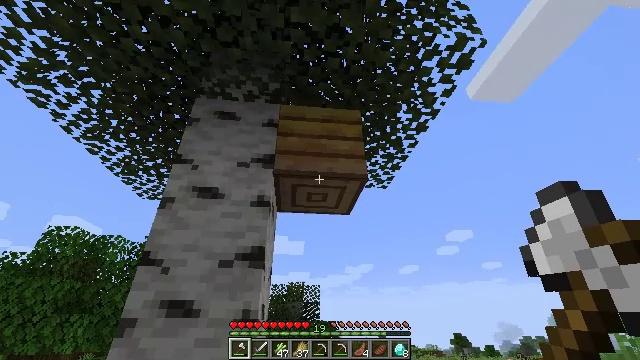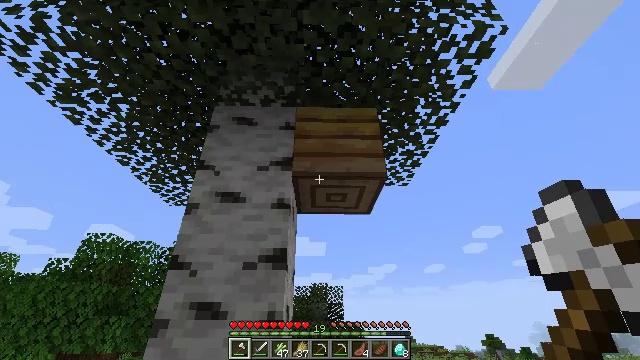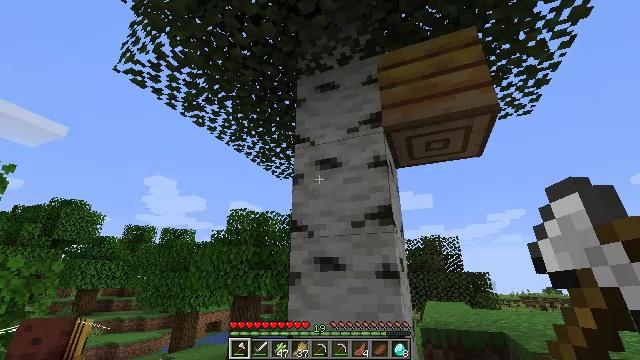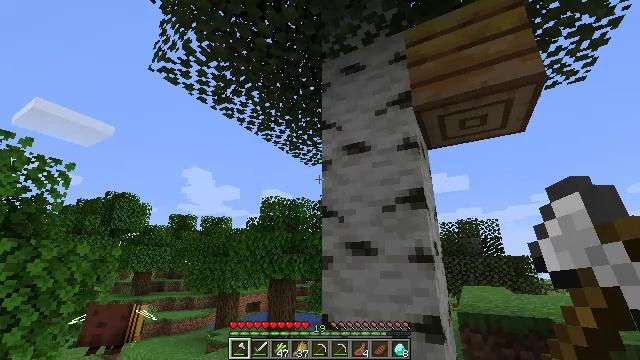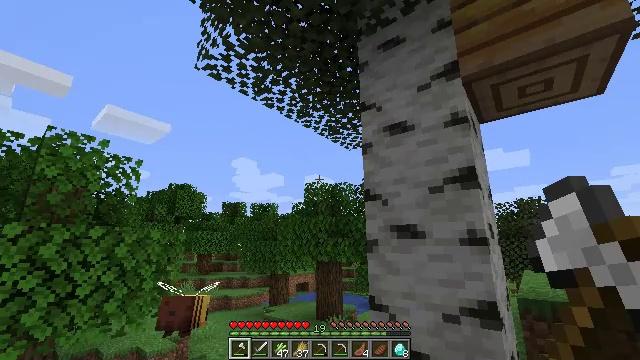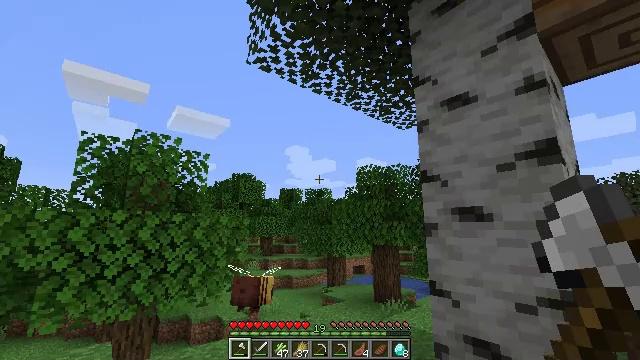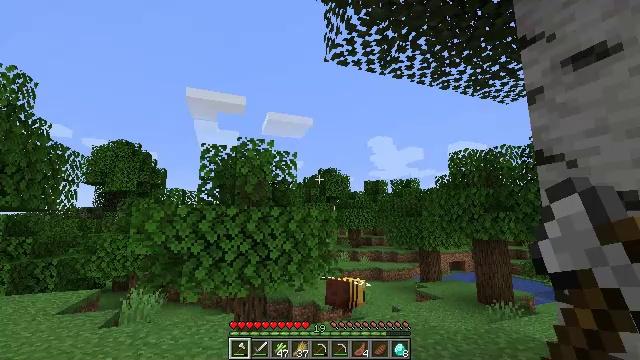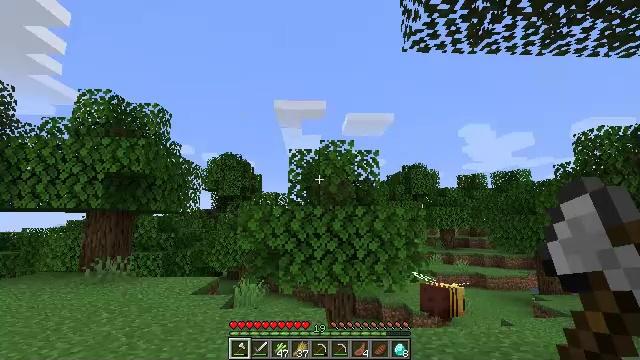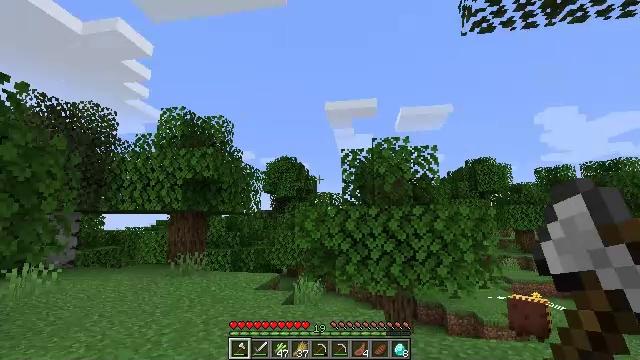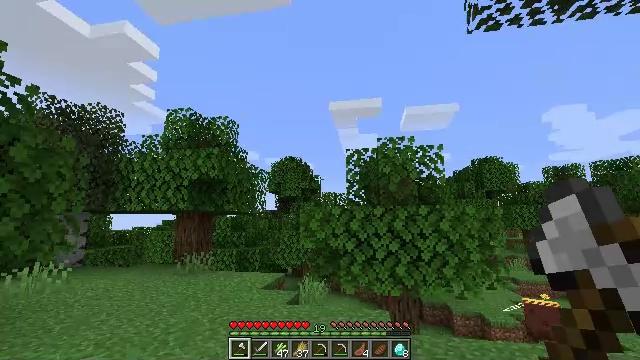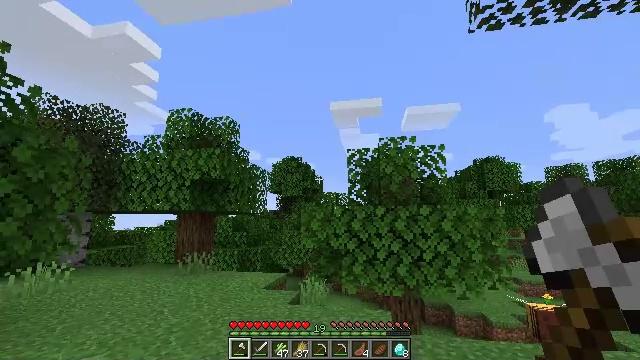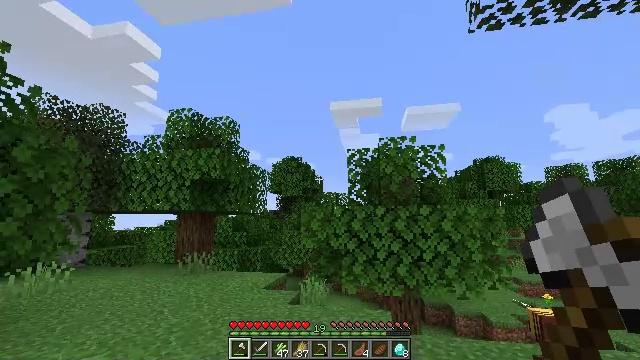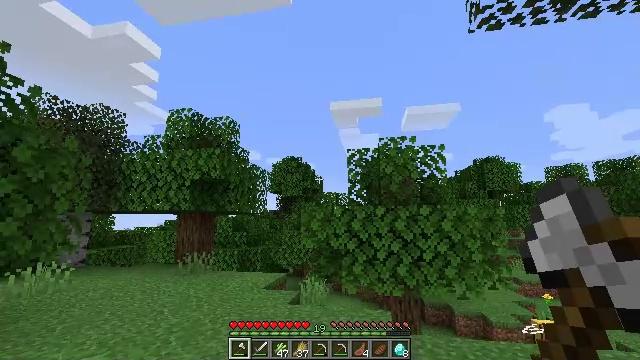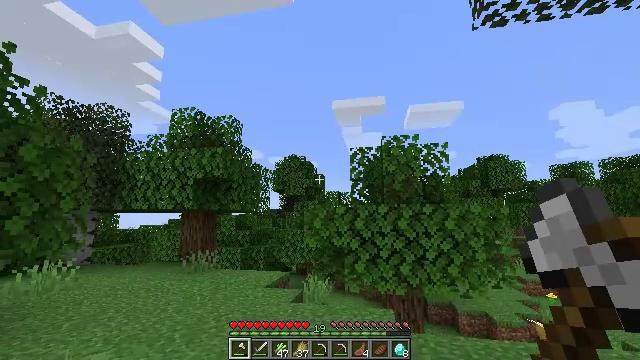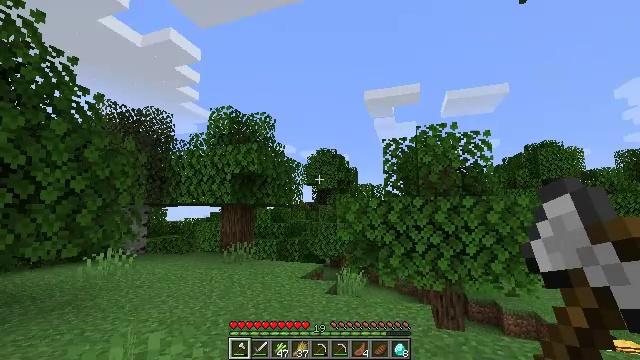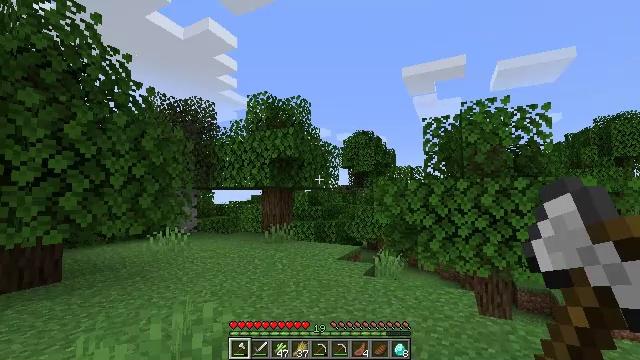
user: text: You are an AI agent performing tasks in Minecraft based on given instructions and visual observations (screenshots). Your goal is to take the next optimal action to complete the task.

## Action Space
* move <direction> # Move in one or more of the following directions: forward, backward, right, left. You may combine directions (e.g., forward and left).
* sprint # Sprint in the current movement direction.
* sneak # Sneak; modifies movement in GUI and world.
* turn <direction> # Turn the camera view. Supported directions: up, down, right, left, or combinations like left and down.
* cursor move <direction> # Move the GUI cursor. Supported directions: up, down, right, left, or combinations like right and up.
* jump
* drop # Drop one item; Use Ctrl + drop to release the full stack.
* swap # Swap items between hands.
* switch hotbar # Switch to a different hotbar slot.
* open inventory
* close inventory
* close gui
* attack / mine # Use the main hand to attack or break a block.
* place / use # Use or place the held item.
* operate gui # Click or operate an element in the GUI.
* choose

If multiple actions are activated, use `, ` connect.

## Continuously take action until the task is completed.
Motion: motion action
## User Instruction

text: Obtain a bee nest using a tool.
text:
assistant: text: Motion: turn left
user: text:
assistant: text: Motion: turn left and down
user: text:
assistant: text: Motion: turn left and down
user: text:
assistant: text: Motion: turn left and down
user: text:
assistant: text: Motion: turn left and down
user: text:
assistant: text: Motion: turn left and down
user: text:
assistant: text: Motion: turn left
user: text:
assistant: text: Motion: turn left
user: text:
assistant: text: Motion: turn left
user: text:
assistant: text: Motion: no_op
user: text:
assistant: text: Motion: no_op
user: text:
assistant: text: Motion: no_op
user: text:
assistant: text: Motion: no_op
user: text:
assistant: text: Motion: turn left and down
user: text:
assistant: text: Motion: turn left and down
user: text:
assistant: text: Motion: turn left and down
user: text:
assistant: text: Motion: turn down
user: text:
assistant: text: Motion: turn right and down
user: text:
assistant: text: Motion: turn right and down
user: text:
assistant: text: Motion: turn right and down
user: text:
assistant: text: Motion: turn right and down
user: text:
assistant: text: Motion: turn right and down
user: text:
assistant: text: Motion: turn right
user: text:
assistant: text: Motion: no_op
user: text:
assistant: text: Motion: turn right and up
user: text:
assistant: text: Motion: no_op
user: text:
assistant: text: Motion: no_op
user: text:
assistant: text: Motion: no_op
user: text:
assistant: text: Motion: no_op
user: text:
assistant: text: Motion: no_op